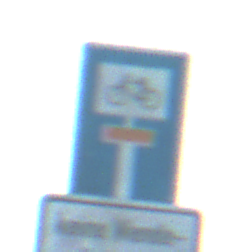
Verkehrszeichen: SackgasseRadverkehrDurchlaessig
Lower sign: HinweisGeaenderteVorfahrtVerkehrsfuehrungVerkehrsregelung3
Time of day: SunriseSunset
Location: Outdoor (Nature)
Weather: Clear
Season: Winter
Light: Natural